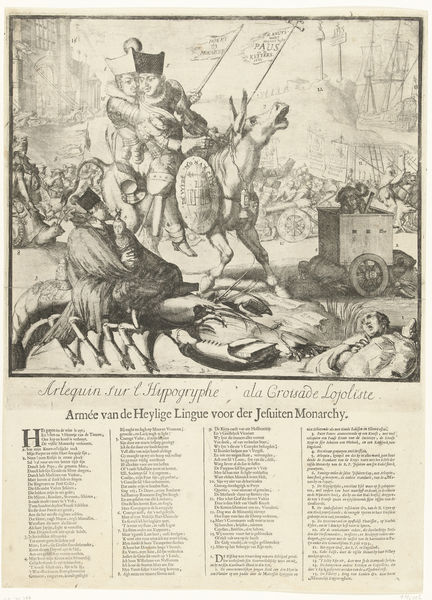
Titel: Spotprent op de gezamenlijke strijd van Lodewijk XIV en Jacobus II
Künstler: Romeyn de Hooghe
Standort: Amsterdam
Institution: Rijksmuseum
Schlagwörter: columns, hat, men, people, sword, white, black, gray, woman, print, protest, boat, building, house, ship, child, paper, caricature, cartoon, etching, illustration, writing, crowded, flags, newspaper, coat of arms, horse, wagon, shield, claws, sails, tan, comic, bodies, spears, wheel, text, riders, donkey, busy, crab, cannon, news, shild, political, antennae, two faces, article, lobster, donky, pincers, imaginary, cain, neatherlands, wheele, hypogryphe, two riders, hypogrphy, lobser, puas, paus, 전쟁, 신문, 옛날느낌, 신화, newa